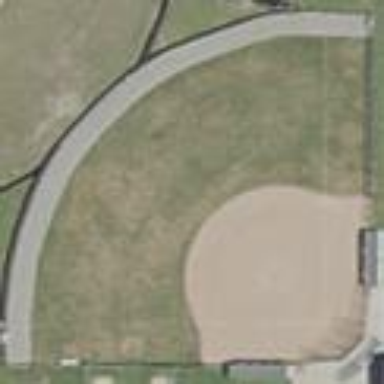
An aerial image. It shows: Softball pitch for leisure sports.